Field crop: maize
Growth stage: 1
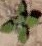
Species: chenopodium